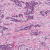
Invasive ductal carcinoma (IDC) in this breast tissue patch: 1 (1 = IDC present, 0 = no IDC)